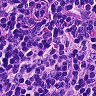
Metastatic tissue present: no